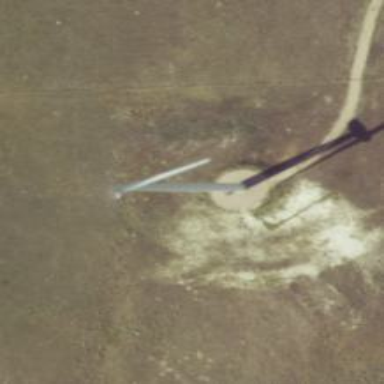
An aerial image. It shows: Wind turbine generating power.